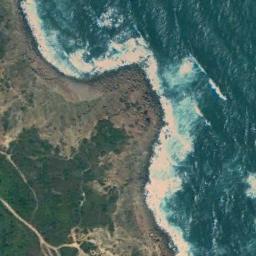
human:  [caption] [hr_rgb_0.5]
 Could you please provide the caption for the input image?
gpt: The green oceans and pink land .

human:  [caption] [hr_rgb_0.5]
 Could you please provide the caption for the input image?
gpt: There were large white waves near the beach .

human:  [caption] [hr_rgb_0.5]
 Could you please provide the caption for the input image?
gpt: Blue sea water and beaches with land and green land .

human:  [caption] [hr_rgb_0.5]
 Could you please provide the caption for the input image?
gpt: The type of beach is rocky coast, And the beach has a headland and some green plants are on the beach .

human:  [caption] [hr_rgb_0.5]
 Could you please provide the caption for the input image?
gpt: The grass is beside the beach .